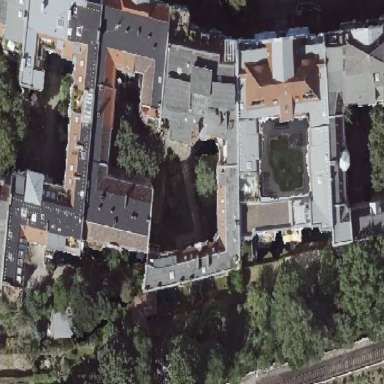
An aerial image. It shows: Building consisting of apartments with double saltbox roof shape.